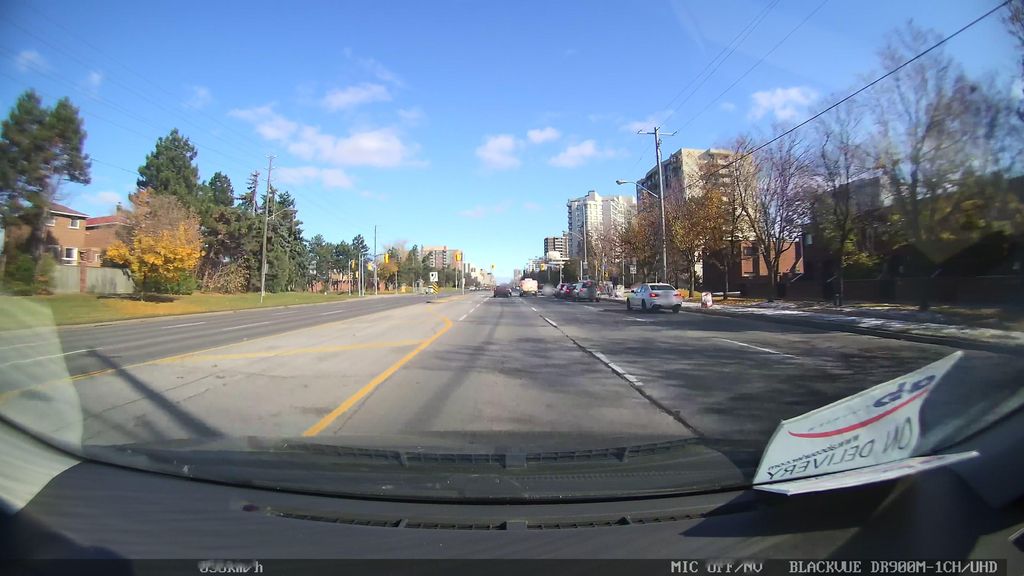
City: toronto